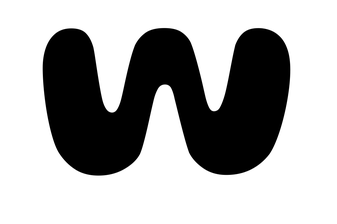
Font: Gluten_SemiBold